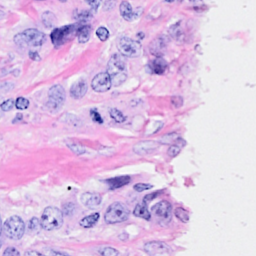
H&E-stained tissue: Breast